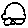
Label: car